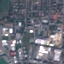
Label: Industrial